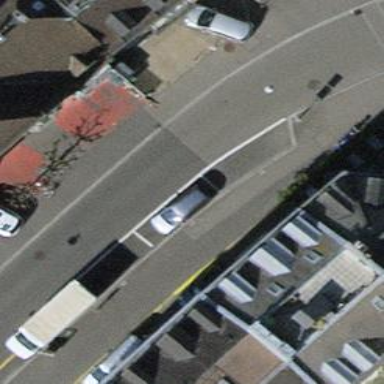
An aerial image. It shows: Bicycle rental service.